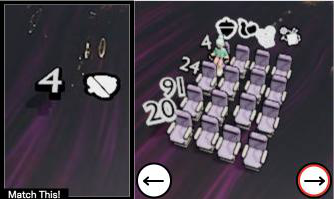
Task: seats
Answer: yes